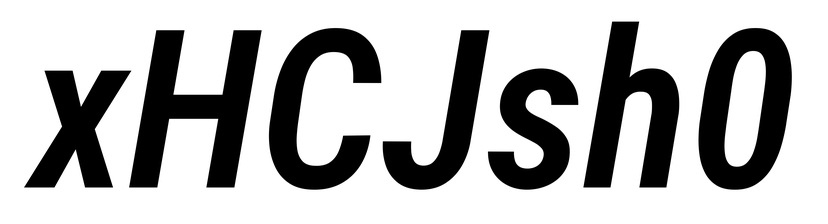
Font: Roboto-Italic_Condensed_SemiBold_Italic